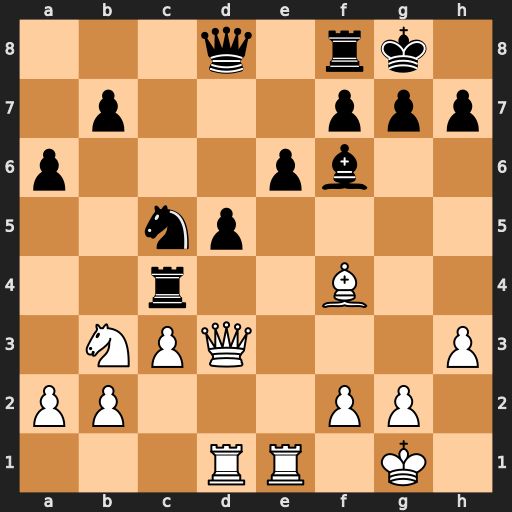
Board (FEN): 3q1rk1/1p3ppp/p3pb2/2np4/2r2B2/1NPQ3P/PP3PP1/3RR1K1
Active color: w
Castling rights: -
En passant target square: -
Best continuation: Qxc4 dxc4 Rxd8